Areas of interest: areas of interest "Homeland Park"
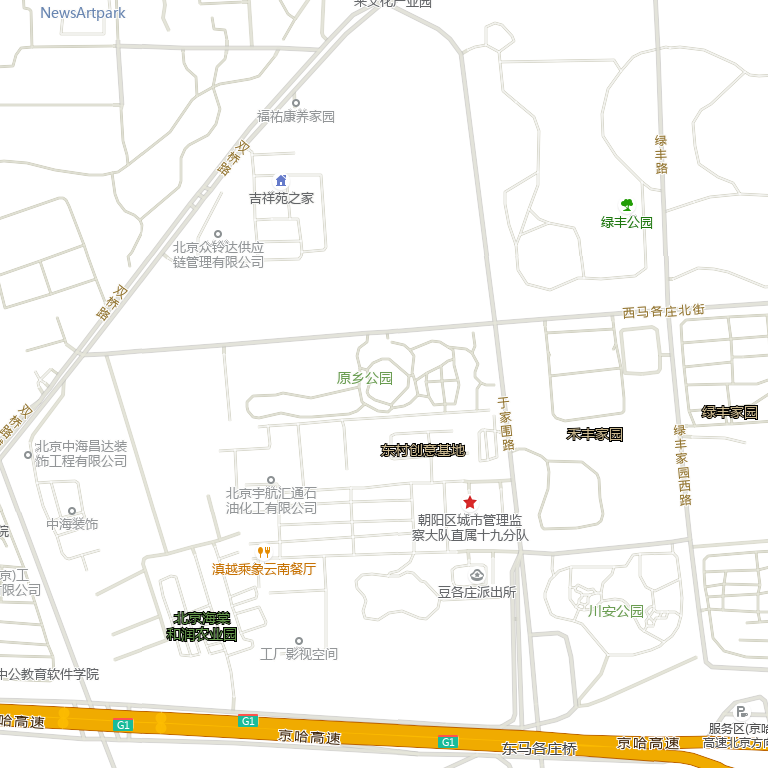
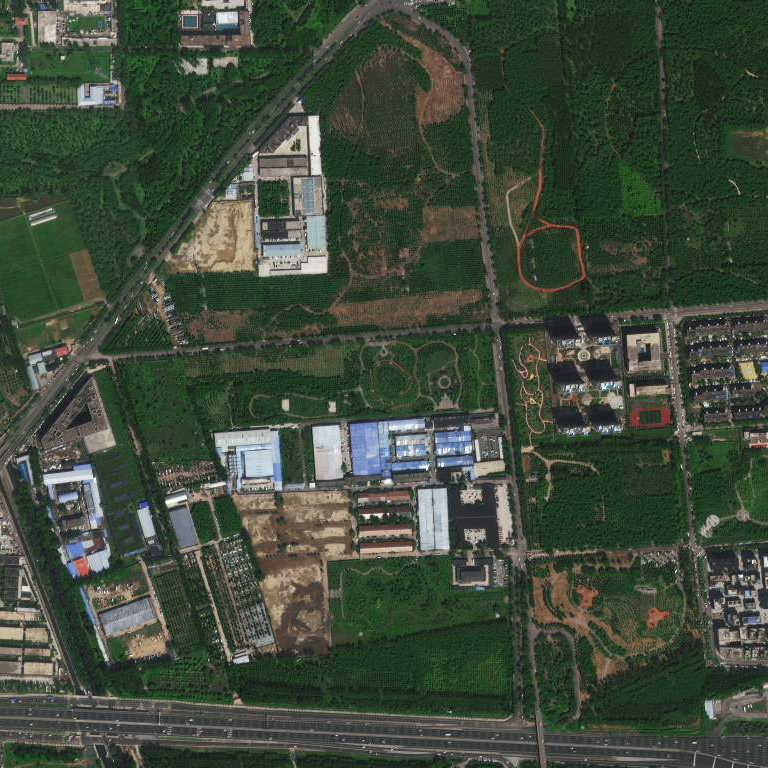